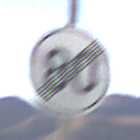
Verkehrszeichen: EndeGeschwindigkeit80
Umgebung: Outdoor, Nature
Tageszeit: MorningAfternoon
Wetter: PartlyCloudy
Licht: Natural
Jahreszeit: NotSpecified
Kontrast: HighContrast